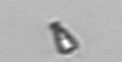
Label: Pyramimonas